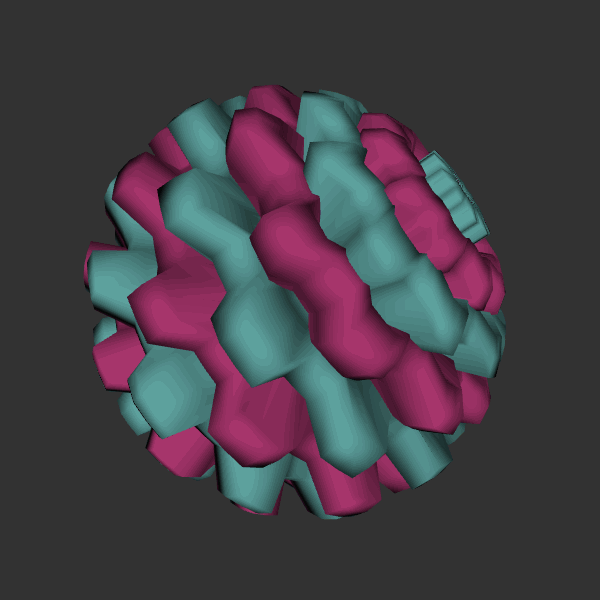
Background: dark